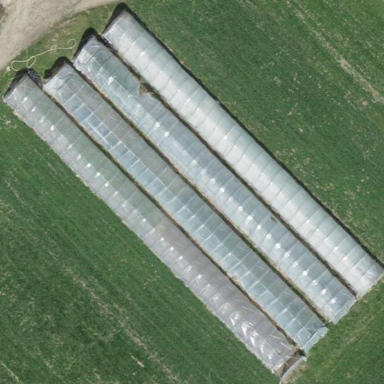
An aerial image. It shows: Greenhouse.